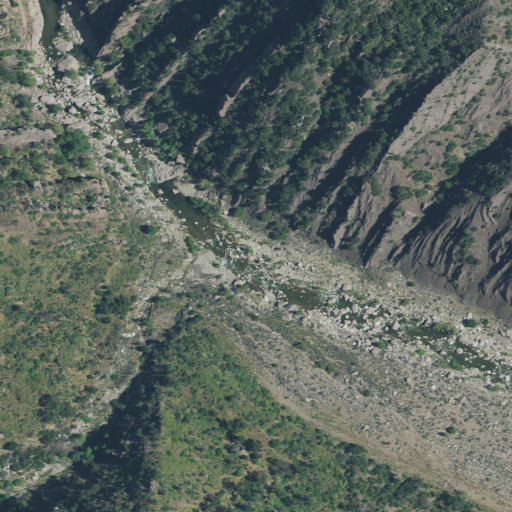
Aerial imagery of valley in California named Pine Canyon containing shrub, grassland, evergreen forest, mixed forest, woody wetlands, and open water